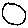
Label: circle